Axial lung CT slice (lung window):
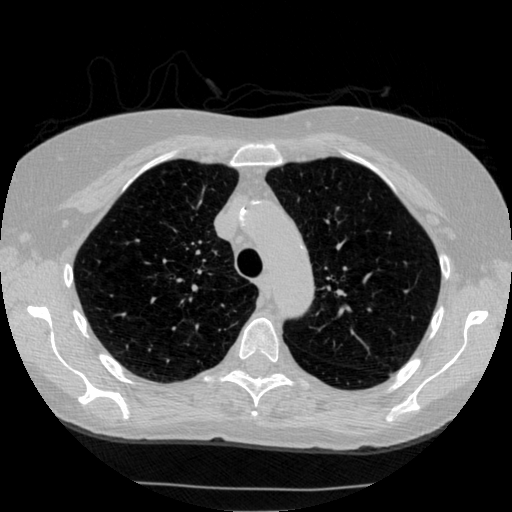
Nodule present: no